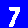
Digit: 7